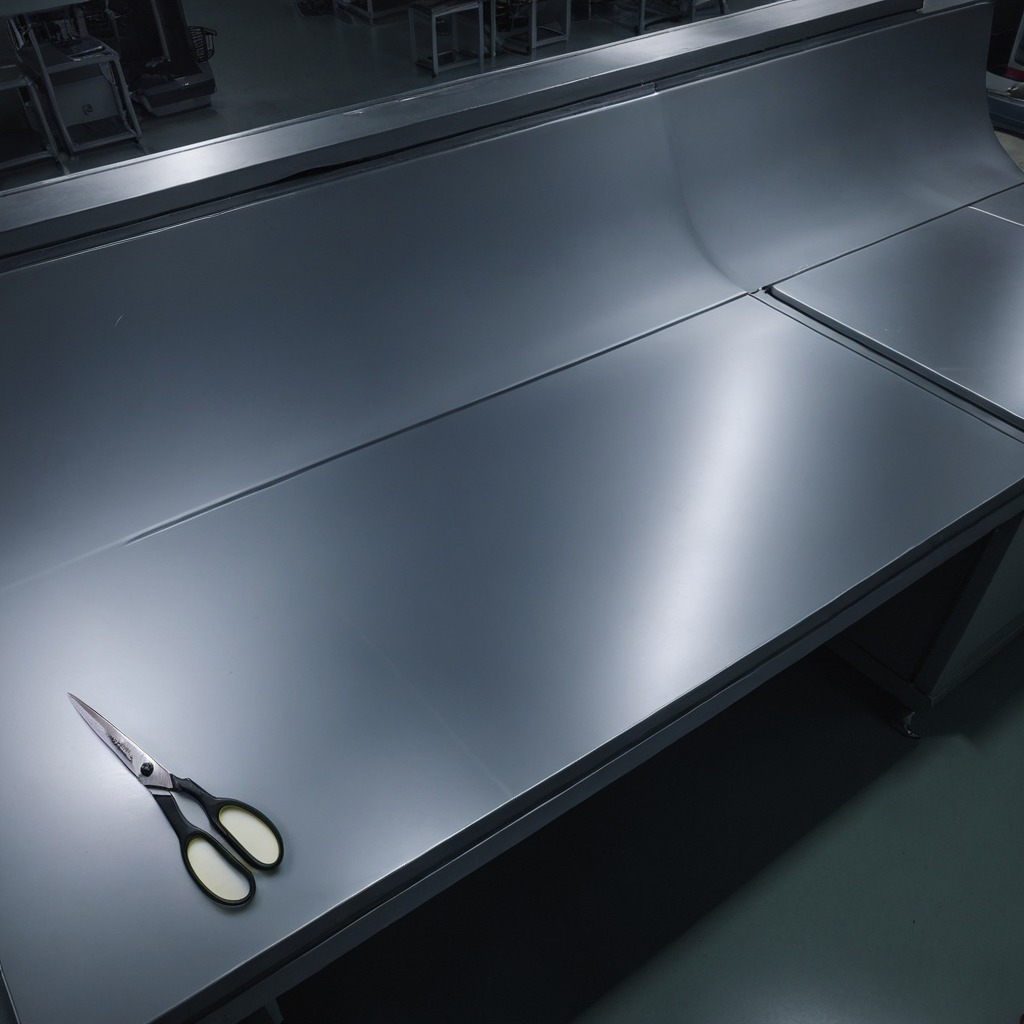
A scissor is lying on the tabletop.